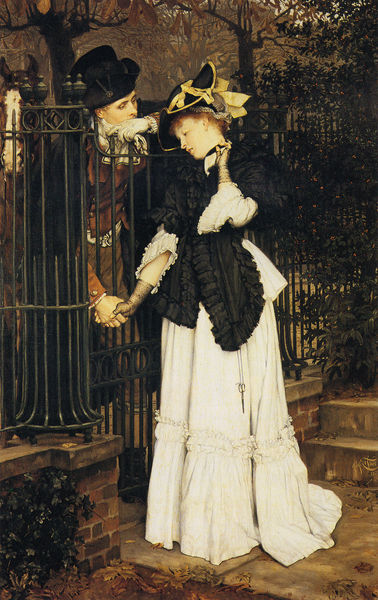
Titel: Les Adieux, Abschied nehmen
Künstler: James Tissot
Standort: Bristol
Institution: City Museum and Art Gallery
Schlagwörter: baum, blätter, gemälde, hand, kopf, laub, mann, umhang, weiß, bäume, gelb, grün, landschaft, menschen, stadt, abend, auguste renoir, braun, elegant, fenster, frankreich, frau, handschuh, handschuhe, hut, hüte, kleid, mund, nacht, paris, profil, renoir, schwarz, strasse, szene, tür, blick, dame, park, rot, schirm, weg, zaun, haube, mode, rock, schleife, zylinder, anzug, jacke, jung, augen, band, falten, gesicht, halten, spitze, stein, steine, trauer, herr, hände, öl, strauch, busch, büsche, gitter, boden, gold, haare, mantel, paar, saum, pflanze, pflanzen, borte, genre, pferd, garten, ranken, adelige, taille, kuss, liebe, zärtlichkeit, zwei, mauer, ziegel, farbe, beige, gartenzaun, herbst, winter, treppe, embrace, fancy, hands, hat, oil, red, stairs, steps, white, women, frack, black, dark, dress, face, france, green, lady, manet, nose, old, painting, secret, skirt, sleeve, talk, wall, woman, yellow, hutband, monet, gown, näherin, metall, brown, geländer, plant, staircase, stufe, stufen, edel, rüschen, weste, stola, geneigt, tor, impression, rothaarig, eingang, fugen, schere, abschied, pavement, treffen, flirt, biedermeier, liebespaar, efeu, gitterstäbe, stäbe, sad, glove, verliebt, schultertuch, man, stone, tree, liebende, ear, girl, head, young, street, trees, heimlich, boy, costume, eyes, metal, ribbon, suit, adelig, schlüssel, autumn, forest, light, bushes, garden, drawing, bänder, bonnet, coat, realist, scarf, hats, romantic, couple, cravat, jacket, pair, step, fence, aum, love, victorian, spring, cape, leaves, vest, ziegelstein, zylinderhut, brick, bricks, gate, england, verliebte, gartentor, earring, bush, horse, hutschleife, parting, lips, redhead, weisses kleid, canvas, shrubs, romanze, handgriff, händedruck, gentleman, gloves, top hat, handschlag, getrennt, outdoor, rich, fashion, grid, hold, wehmut, verboten, bow, lovers, mase, realistic, goodbye, geneigter kopf, ruffles, ring, iron, schwarzer schal, sleeves, married, hate, key, date, ruffle, cylinder, scissor, juliet, romance, romeo, holding, baum], frau mann, haende], reichen, rendez vous, schleide, strufen, zaun], zuneigen, zuneigung, barrier, white dress, naturalism, gates, whie, bars, man and woman, wealth, blakc, zylkinder, preraphaelite, century, eearing, holding hands, scissors, vintage, relationship, tissot, lover, sentimental, farewell, wrap, sophisticates, siccors, zoung, relation, zylilnder, puffy, sigh, 'ground, white people, railings, belle epoche, wrought-iron, pairing, gargen, stcouple, fashions, stair brick autumn, separated, caringlove, whisperings, secret love, victorin